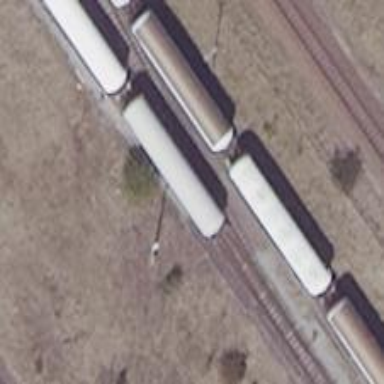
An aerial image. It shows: Railway switch.